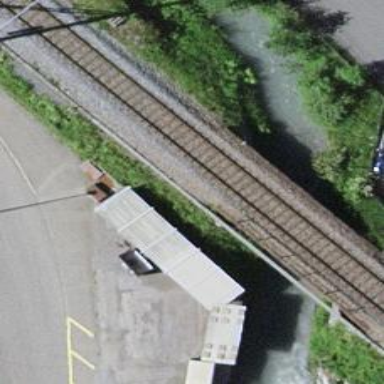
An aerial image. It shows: Single-track railway bridge with electrified contact line.